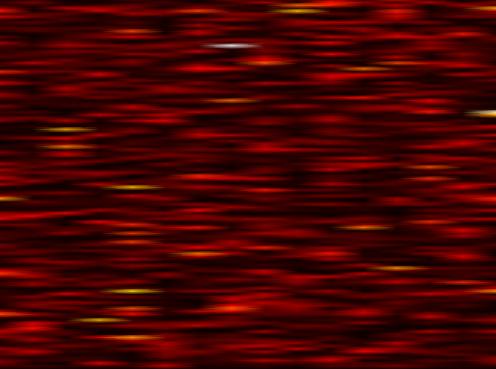
Label: FBMC